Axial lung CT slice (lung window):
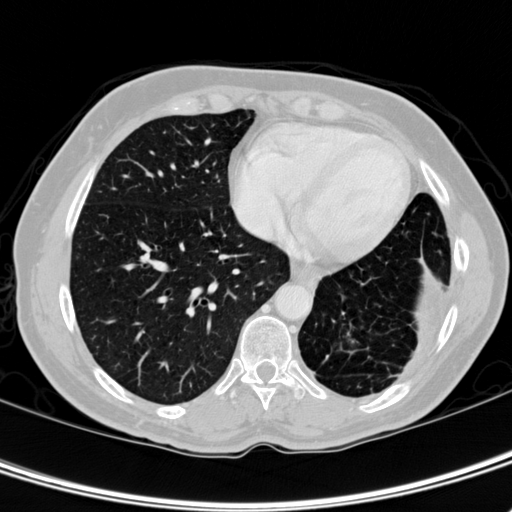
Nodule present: no